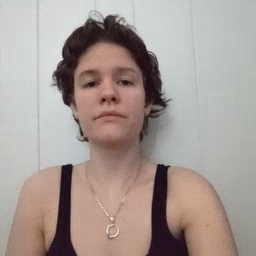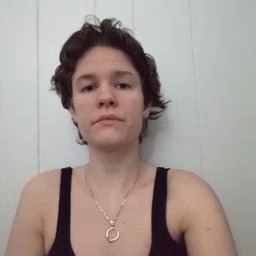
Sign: toy